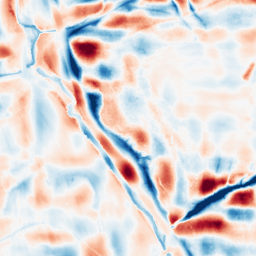
Category: wavelet
Decomposition family: wavelet_dwt
Decomposition parameters: wavelet: db4
level: 5
Upsampling method: bspline
Upsampling parameters: scale: 2
Upsampling scale: 2